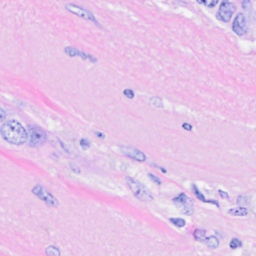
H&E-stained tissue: Breast